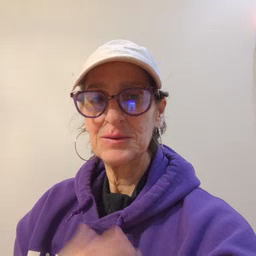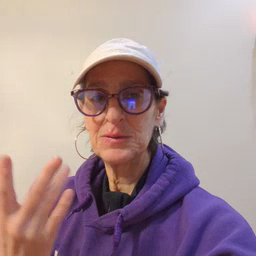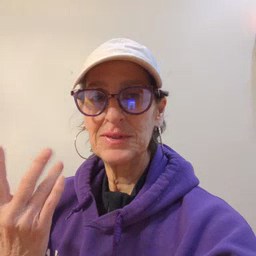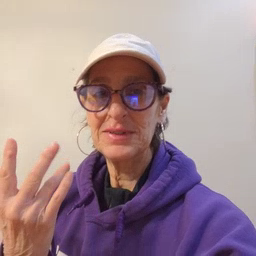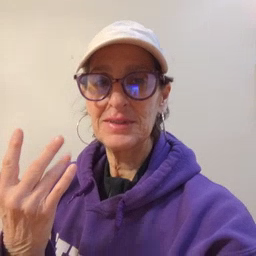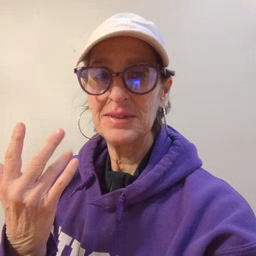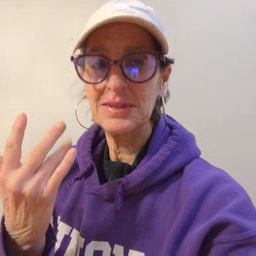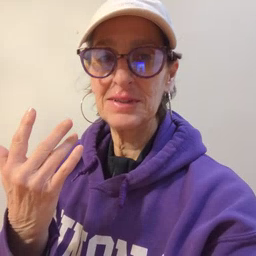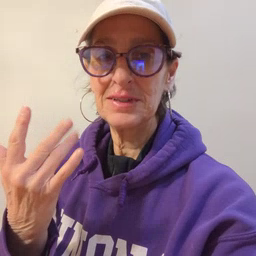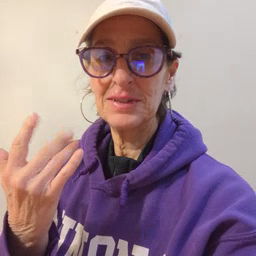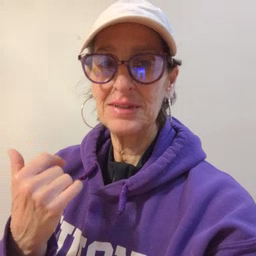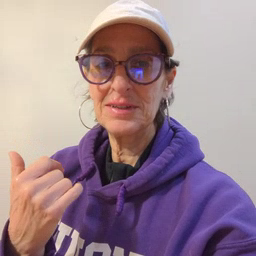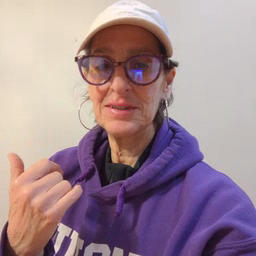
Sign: wait